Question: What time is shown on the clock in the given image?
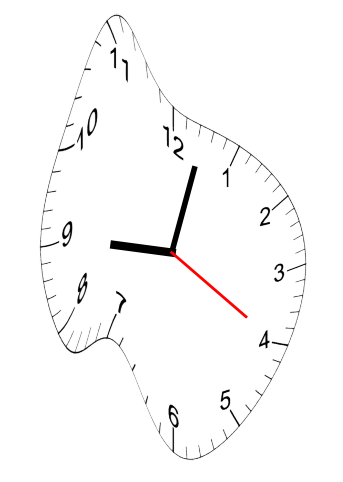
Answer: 09:02:20